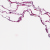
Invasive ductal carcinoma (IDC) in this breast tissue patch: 0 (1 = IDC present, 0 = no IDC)